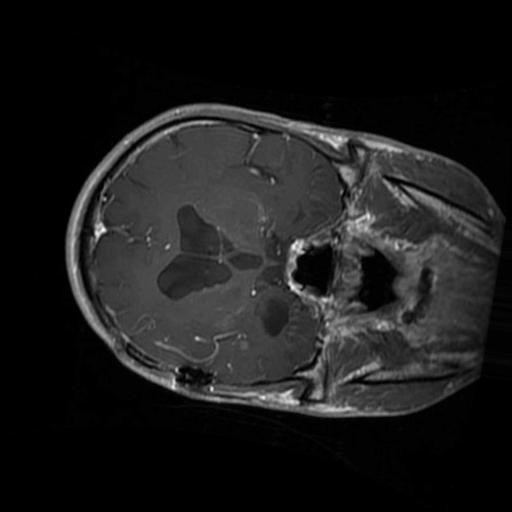
Label: brain_glioma